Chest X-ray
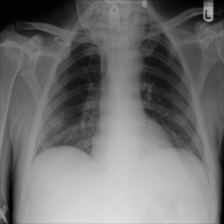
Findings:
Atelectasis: negative
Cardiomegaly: negative
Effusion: negative
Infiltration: negative
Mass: negative
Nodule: negative
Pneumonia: negative
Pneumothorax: negative
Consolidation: negative
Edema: negative
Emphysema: negative
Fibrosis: negative
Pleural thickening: negative
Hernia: negative